Chest X-ray:
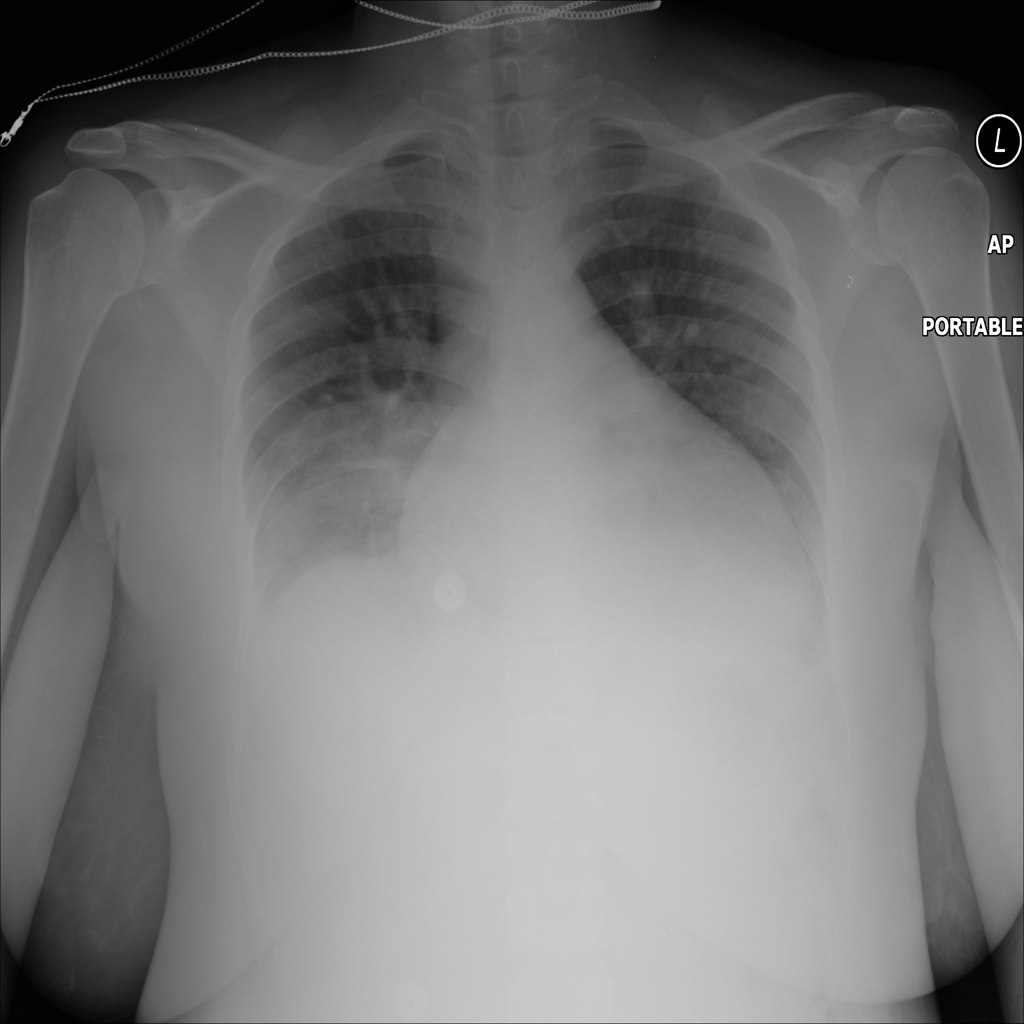
Findings: Cardiomegaly, Effusion, Consolidation
No abnormal finding: no